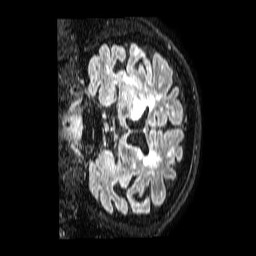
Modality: FLAIR
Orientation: coronal
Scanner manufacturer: philips
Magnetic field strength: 1.5 T
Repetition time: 4.8 s
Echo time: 0.3 s